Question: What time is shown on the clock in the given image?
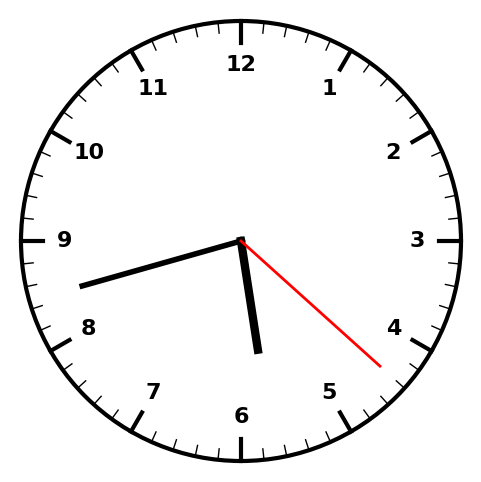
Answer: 05:42:22